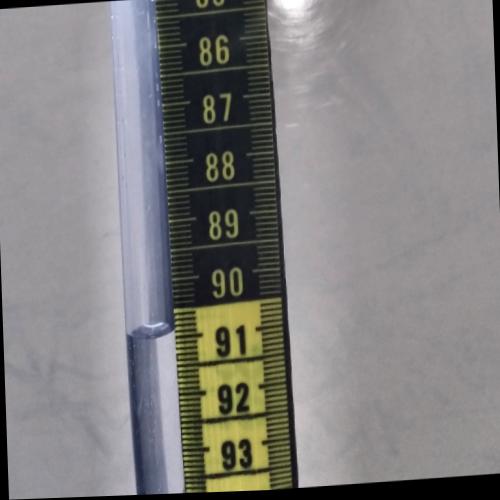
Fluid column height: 90.9 cm